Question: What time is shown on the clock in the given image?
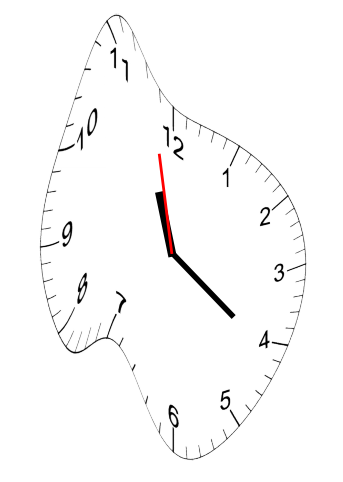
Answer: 11:20:58